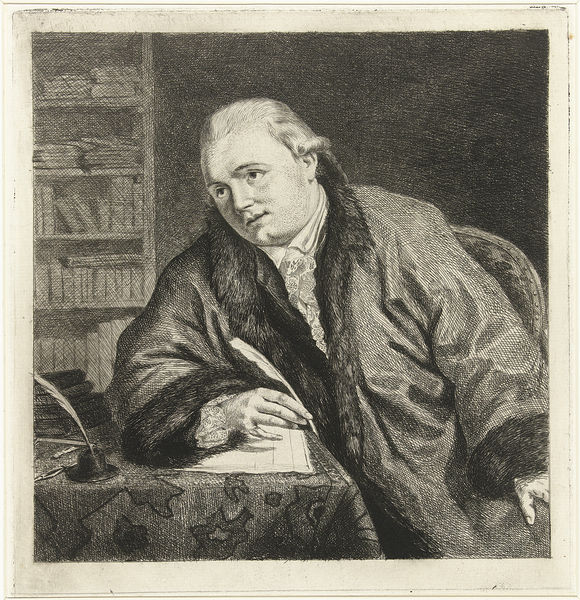
Titel: Portret van de componist en etser Johan Antoni Kauclitz Colizzi
Künstler: Louis Bernard Coclers
Standort: Amsterdam
Institution: Rijksmuseum
Schlagwörter: homme, gravure, plume, livre, eau forte, xviiie, péruque, bibliothèque, secrétaire, eau fort, encrier